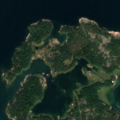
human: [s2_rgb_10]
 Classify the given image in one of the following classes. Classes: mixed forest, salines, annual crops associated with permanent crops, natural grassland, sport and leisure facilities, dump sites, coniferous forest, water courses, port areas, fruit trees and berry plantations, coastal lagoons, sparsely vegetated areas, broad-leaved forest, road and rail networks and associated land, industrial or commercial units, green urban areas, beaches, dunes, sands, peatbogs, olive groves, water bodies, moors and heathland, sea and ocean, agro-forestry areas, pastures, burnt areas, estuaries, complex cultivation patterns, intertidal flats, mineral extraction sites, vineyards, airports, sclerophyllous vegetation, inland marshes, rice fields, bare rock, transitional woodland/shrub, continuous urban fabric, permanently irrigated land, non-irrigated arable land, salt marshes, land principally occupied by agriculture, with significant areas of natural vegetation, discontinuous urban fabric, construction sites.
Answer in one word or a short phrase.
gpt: mixed forest, sea and ocean